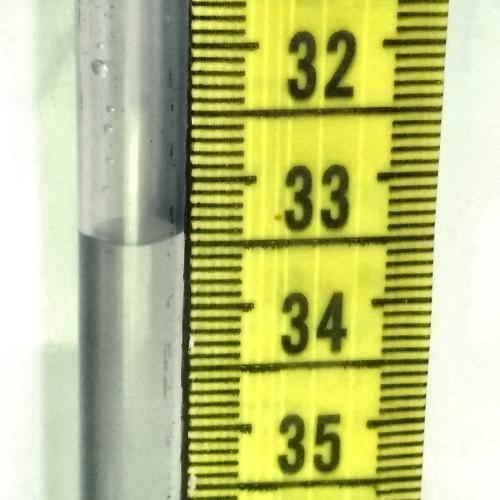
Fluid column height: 33.4 cm